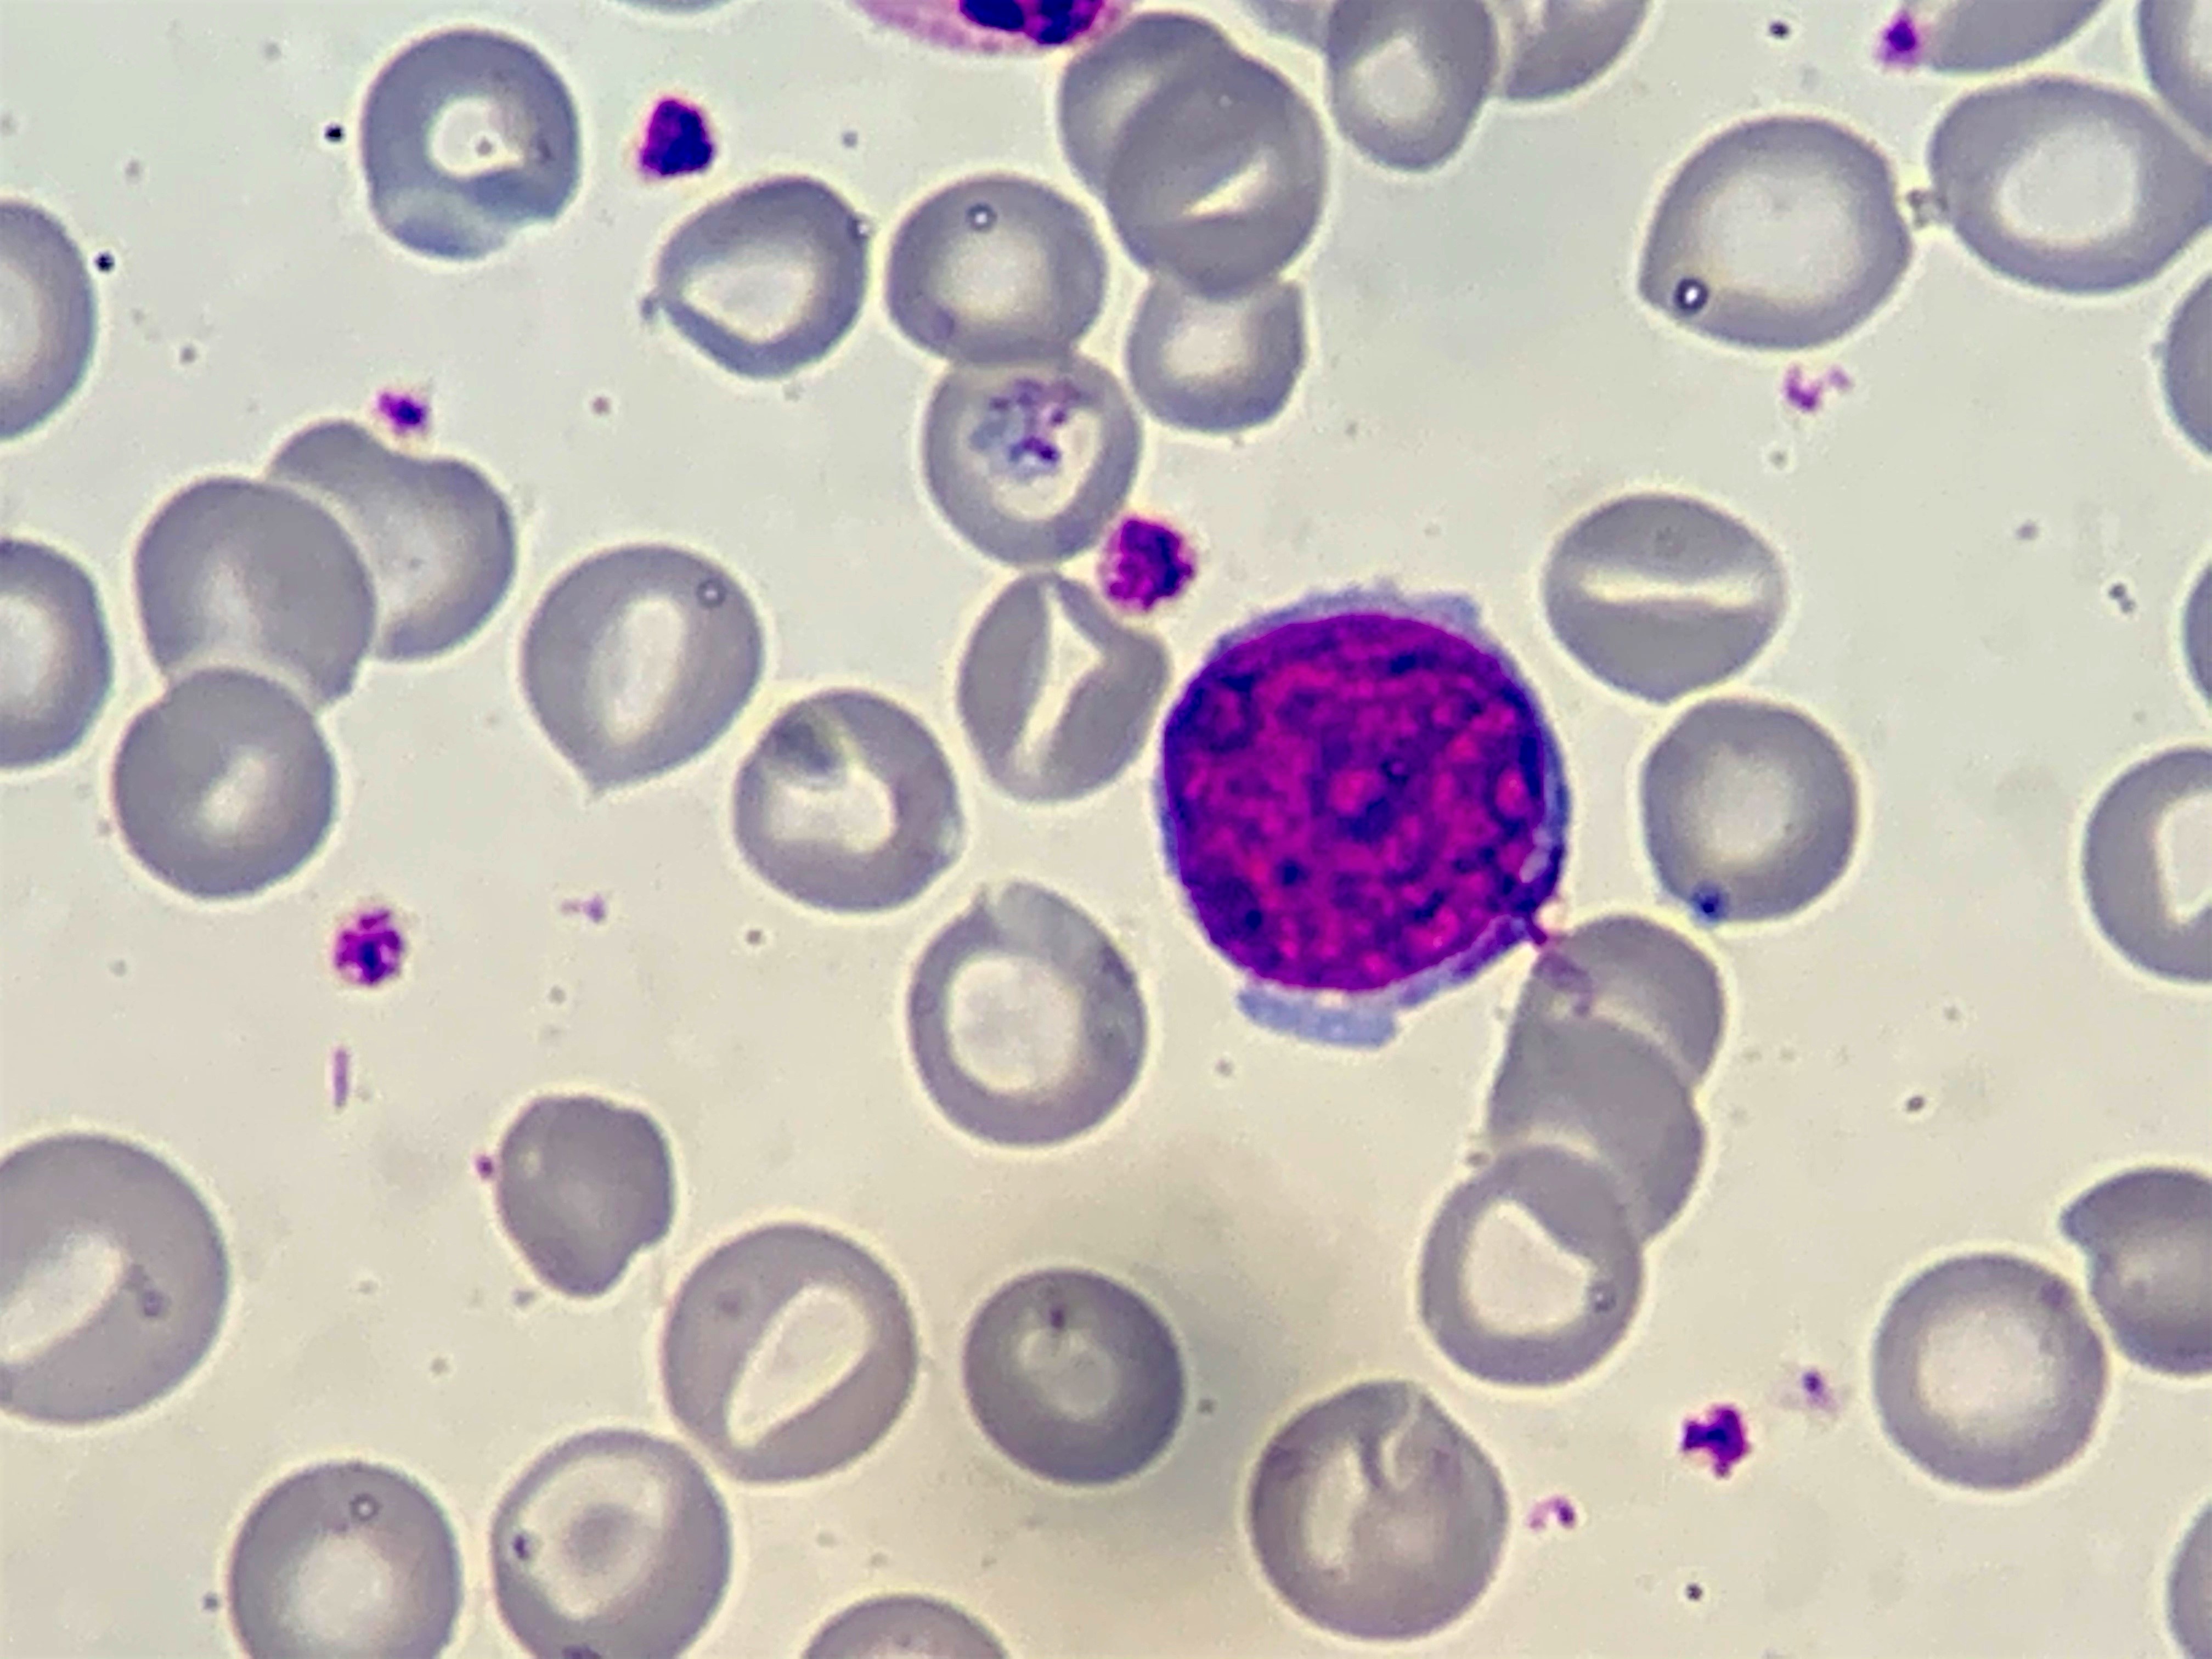
Cell type: BLAST CELLS